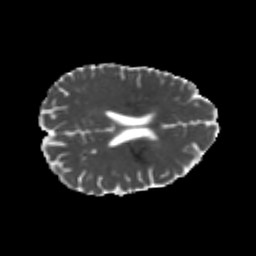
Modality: MD
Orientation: axial
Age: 24
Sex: female
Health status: healthy
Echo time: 0.074 s